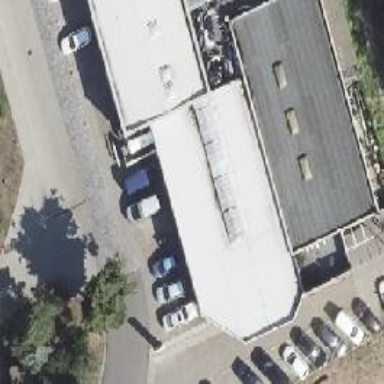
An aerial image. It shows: Fuel station.